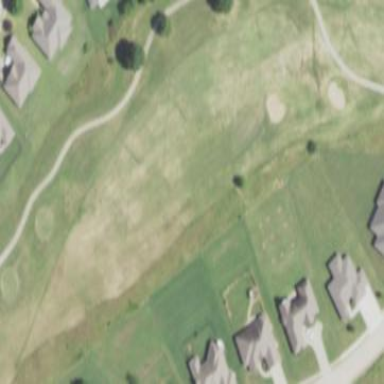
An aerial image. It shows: Rough area on grassy golf course.